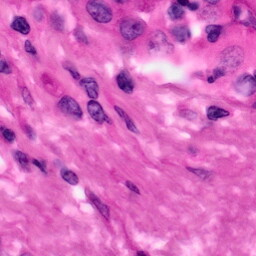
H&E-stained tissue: Pancreatic